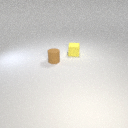
small brown rubber cylinder in front of small yellow rubber cube